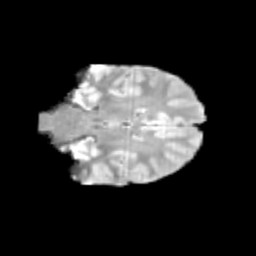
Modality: T2w
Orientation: coronal
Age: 13
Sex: male
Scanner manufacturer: siemens
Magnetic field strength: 3 T
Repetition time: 3.8 s
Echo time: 0.07 s